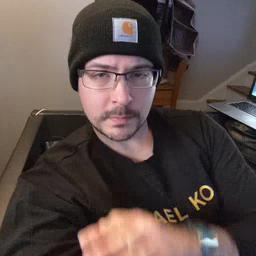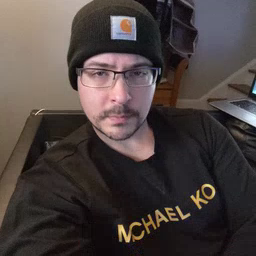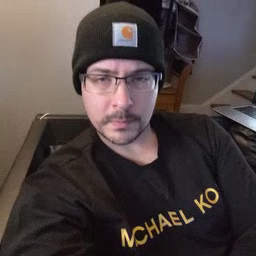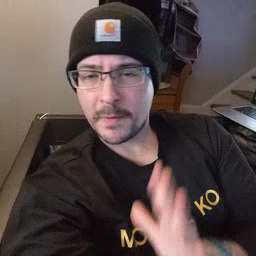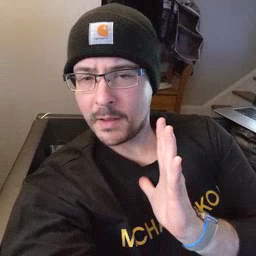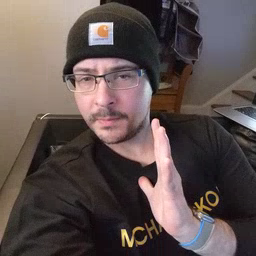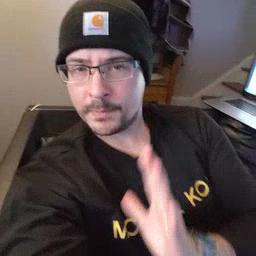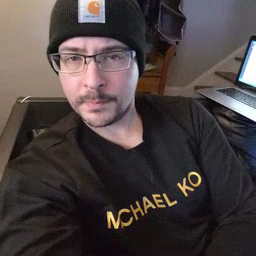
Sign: fine